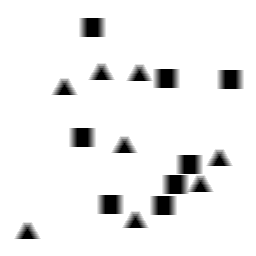
Squares: 8
Triangles: 8
Stars: 0
Total shapes: 16